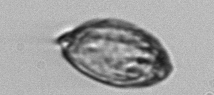
Label: Katodinium_or_Torodinium